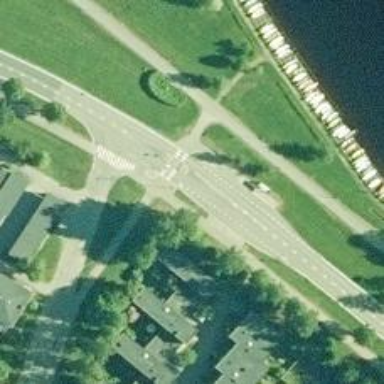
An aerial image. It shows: Marked crossing with central island.